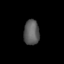
Tissue: lung
Cell type: Endothelial cells
Senescence score: 0.5536
Nuclear area (px): 383
Mean DAPI intensity: 91.922